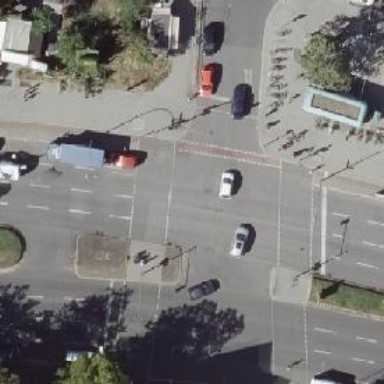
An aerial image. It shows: Road crossing with traffic signals.